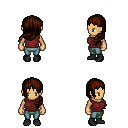
a pixel art fantasy rpg character, female body template, human, tanned skin, maroon sleeveless shirt, teal pants, brown left-swept hairstyle, black shoes, four views (front, back, left, right), 2x2 character sprite sheet, small pixel art, hard edges, no anti-aliasing